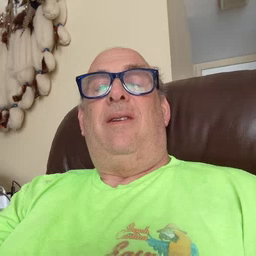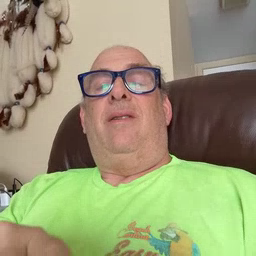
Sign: duck